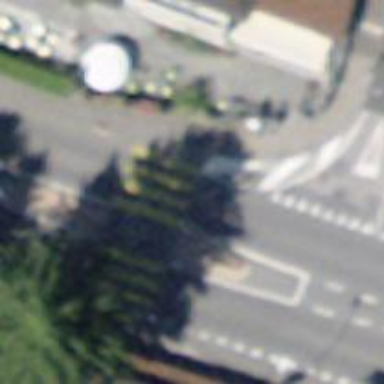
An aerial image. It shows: Uncontrolled road crossing with markings.